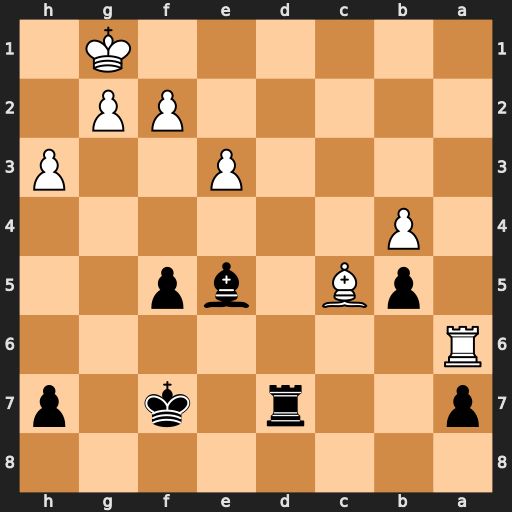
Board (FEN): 8/p2r1k1p/R7/1pB1bp2/1P6/4P2P/5PP1/6K1
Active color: b
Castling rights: -
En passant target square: -
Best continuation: Rd1#